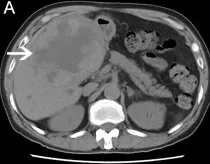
Abdominal magnetic resonance imaging (MRI)/computed tomography (CT) scans before and after apatinib therapy. Before apatinib treatment, a CT scan showed a mass with cystic and solid masses. Plain scan.
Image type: radiology (ct)